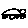
Label: car